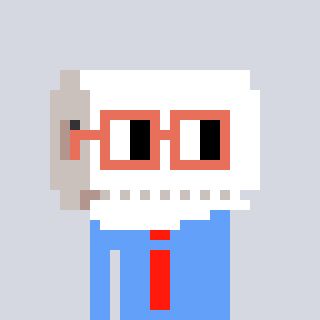
a pixel art character with square orange glasses, a toiletpaper-full-shaped head and a blue-colored body on a cool background